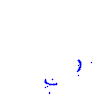
Particle: pion